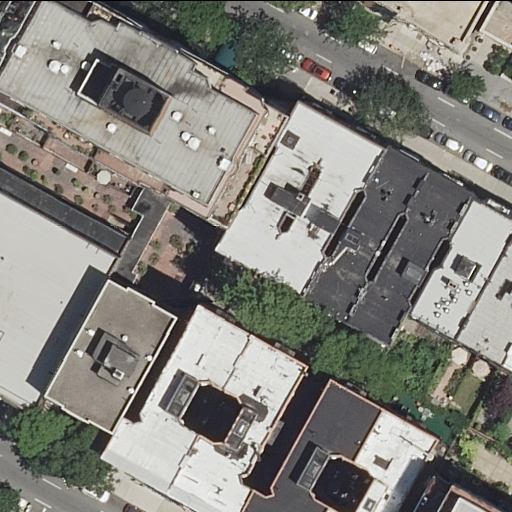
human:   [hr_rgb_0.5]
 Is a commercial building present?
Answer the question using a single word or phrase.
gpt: no

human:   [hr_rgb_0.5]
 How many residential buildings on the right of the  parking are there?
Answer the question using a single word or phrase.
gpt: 15

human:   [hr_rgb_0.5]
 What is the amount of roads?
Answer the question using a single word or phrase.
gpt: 3

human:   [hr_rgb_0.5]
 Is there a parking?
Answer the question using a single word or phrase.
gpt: yes

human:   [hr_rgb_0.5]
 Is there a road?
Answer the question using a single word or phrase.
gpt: yes

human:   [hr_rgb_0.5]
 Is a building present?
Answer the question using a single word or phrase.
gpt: yes

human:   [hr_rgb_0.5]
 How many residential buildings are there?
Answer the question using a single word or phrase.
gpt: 17

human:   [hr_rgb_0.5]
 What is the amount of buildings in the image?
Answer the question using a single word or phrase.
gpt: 17

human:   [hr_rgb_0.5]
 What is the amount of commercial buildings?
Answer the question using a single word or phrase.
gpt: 0

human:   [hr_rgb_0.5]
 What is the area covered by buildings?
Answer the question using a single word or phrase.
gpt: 6582m2

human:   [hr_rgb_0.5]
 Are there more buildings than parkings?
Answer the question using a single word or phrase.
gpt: yes

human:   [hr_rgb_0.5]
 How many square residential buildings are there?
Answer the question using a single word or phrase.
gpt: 0

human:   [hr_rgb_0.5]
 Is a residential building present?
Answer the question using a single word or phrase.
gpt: yes

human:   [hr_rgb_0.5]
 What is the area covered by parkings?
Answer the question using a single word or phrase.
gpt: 837m2

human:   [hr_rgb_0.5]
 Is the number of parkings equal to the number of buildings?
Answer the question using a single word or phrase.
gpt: no

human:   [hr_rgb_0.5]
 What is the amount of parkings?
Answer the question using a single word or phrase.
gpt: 1

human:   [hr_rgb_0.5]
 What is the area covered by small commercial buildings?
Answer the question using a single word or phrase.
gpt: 0m2

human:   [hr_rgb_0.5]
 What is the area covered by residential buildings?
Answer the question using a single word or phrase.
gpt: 6582m2

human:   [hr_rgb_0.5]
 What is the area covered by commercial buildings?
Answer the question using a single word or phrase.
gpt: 0m2

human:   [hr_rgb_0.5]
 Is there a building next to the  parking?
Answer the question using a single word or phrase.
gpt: yes

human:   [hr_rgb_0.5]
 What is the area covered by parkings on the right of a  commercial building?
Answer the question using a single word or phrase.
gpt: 0m2

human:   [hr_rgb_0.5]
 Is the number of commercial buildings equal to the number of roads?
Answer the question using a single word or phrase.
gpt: no

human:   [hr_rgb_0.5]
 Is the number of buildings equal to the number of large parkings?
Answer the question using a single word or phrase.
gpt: no

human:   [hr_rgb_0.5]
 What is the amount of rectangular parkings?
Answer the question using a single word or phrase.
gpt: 1

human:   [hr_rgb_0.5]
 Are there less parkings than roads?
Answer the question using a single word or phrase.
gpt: yes

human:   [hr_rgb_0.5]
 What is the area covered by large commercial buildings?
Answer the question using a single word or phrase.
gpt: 0m2

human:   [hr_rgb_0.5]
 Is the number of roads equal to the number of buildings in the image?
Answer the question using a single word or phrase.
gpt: no

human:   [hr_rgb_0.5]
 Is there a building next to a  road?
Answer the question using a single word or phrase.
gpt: yes

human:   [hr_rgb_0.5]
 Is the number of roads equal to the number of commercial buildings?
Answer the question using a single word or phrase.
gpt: no

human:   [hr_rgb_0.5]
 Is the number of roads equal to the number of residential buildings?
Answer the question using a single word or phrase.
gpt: no

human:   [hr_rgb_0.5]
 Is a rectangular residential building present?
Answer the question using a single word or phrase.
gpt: yes

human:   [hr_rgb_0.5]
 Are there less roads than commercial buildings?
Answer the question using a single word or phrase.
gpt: no

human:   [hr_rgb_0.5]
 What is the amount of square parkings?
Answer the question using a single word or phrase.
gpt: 0

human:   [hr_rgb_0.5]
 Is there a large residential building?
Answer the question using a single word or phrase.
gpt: yes

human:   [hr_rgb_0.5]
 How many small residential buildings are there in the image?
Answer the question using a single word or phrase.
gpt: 3

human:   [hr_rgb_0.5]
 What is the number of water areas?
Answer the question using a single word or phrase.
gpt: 0

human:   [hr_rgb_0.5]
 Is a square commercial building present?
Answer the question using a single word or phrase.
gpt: no

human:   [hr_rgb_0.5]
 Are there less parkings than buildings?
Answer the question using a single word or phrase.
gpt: yes

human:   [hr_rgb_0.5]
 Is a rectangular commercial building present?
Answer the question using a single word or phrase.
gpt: no

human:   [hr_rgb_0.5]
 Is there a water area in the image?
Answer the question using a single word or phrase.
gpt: no

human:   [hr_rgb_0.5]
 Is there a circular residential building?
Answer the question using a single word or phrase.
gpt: no

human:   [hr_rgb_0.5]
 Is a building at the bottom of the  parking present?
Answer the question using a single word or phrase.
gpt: yes

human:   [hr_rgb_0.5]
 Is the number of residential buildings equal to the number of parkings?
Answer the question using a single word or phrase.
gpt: no

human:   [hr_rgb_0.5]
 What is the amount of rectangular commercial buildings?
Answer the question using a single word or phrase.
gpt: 0

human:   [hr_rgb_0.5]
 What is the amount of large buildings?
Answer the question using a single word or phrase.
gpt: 5

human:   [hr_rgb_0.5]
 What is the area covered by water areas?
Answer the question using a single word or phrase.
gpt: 0m2

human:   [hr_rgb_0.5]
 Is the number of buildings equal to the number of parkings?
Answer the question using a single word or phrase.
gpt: no

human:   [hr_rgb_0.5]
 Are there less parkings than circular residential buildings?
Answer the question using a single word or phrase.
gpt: no

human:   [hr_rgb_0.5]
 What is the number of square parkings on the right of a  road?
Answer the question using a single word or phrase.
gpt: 0

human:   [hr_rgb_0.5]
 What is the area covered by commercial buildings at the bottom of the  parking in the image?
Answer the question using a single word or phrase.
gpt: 0m2

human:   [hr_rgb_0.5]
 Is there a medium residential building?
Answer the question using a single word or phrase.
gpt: yes

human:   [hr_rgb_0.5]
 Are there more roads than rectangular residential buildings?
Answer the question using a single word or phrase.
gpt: no

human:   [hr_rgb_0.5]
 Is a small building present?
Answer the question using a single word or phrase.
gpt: yes

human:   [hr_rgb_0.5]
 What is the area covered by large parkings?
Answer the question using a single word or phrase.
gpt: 837m2

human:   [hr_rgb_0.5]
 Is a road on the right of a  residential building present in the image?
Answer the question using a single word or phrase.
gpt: yes

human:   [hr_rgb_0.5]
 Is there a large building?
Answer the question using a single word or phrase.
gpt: yes

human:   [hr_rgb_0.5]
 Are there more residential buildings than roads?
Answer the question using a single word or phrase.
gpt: yes

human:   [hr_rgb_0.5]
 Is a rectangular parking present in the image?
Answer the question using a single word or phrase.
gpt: yes

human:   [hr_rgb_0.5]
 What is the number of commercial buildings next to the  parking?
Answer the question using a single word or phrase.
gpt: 0

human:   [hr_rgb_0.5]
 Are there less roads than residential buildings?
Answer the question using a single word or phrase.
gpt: yes

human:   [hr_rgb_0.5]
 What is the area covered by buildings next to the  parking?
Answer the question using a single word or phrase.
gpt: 6582m2

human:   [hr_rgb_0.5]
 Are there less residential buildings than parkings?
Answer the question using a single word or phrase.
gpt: no

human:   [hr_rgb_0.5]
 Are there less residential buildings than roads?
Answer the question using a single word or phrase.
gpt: no

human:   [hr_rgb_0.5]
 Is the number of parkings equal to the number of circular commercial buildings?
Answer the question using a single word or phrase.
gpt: no